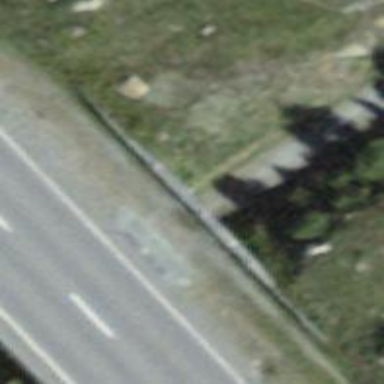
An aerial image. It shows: Footway passing through tunnel.